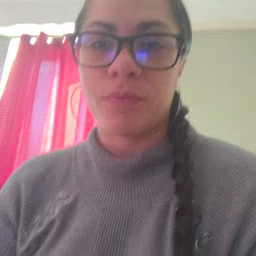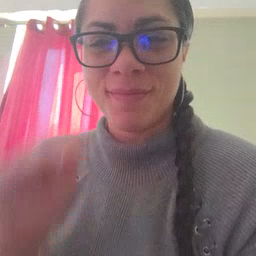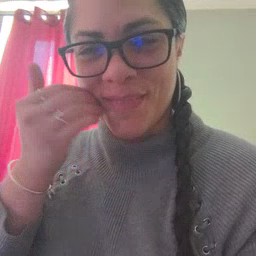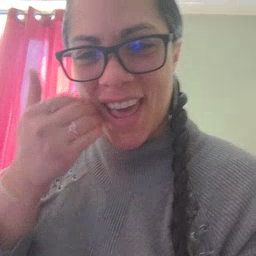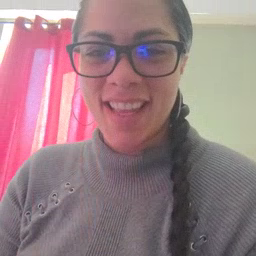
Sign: smile